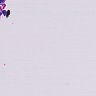
Metastatic tissue present: no